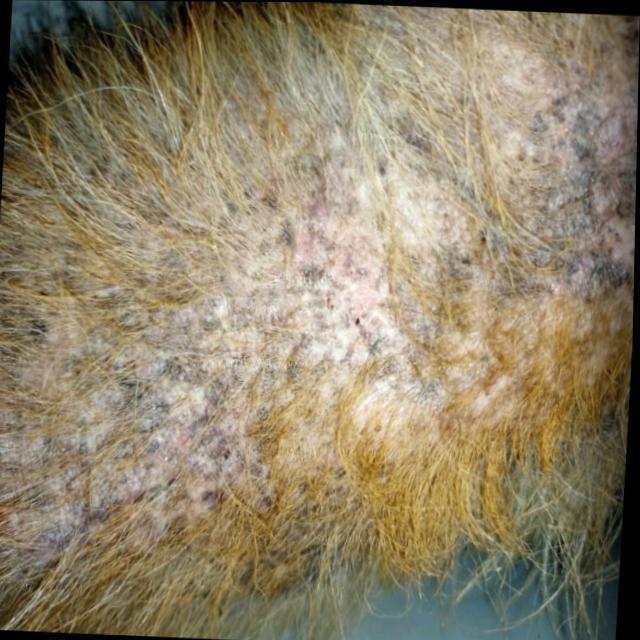
Canine demodicosis (Demodex mange) — caused by Demodex canis mites. Presents with alopecia, follicular papules, pustules, and comedones. Often localized on face and forelimbs.